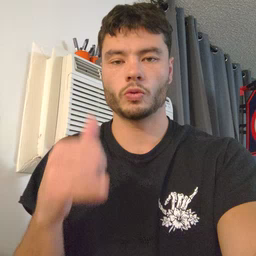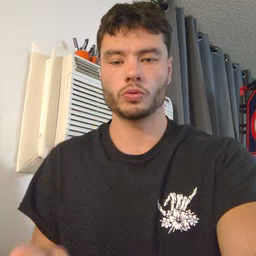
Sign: thirsty